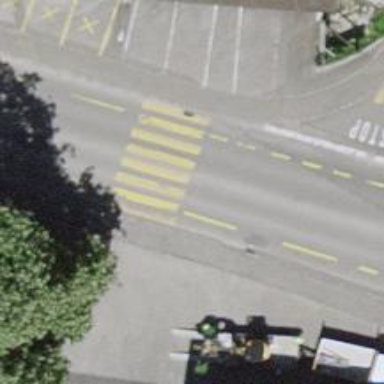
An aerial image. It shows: Zebra crossing with distinctive zebra markings on the road.